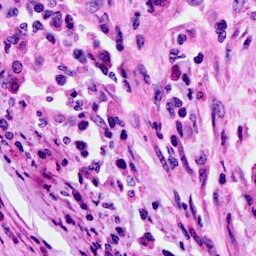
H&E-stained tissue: Cervix